Brain MRI, t1w sequence, axial 2D slice.
Patient: age 28, sex F, weight 95 kg, height 1.95 m
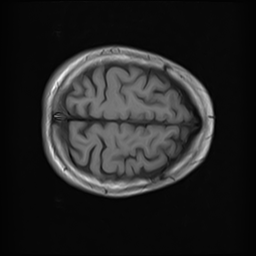